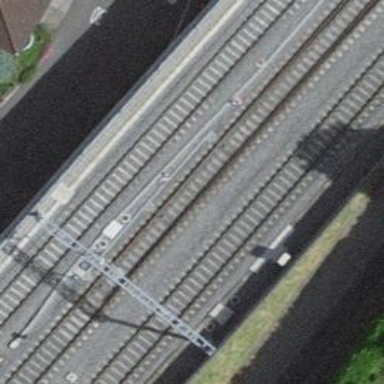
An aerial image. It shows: Railway switch.